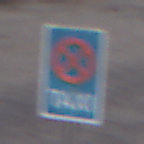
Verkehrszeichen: Taxenstand
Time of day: SunriseSunset
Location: Outdoor (Suburban)
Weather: PartlyCloudy
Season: NotSpecified
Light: Natural